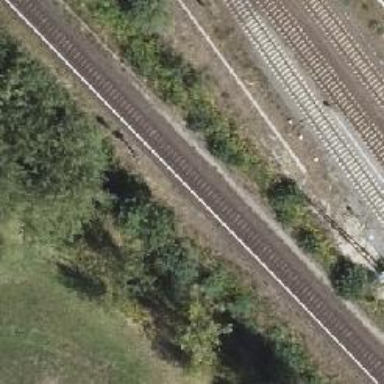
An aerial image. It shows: Railway signal.